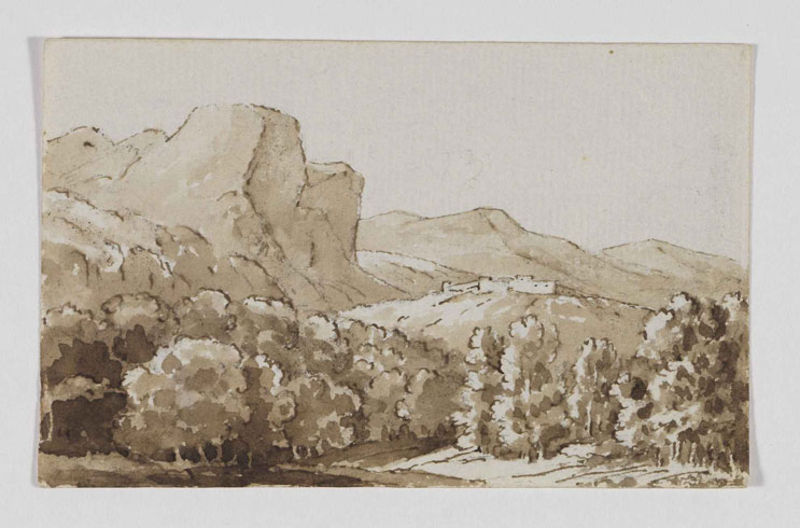
Titel: Konvolut mit 29 Zeichnungen, Blatt 6
Künstler: Friedrich Weinbrenner
Standort: Karlsruhe
Institution: Staatliche Kunsthalle Karlsruhe
Schlagwörter: baum, berg, blätter, felsen, held, himmel, laub, nackt, schatten, weiß, aquarell, bäume, fluss, landschaft, ocker, stadt, braun, fenster, hell, licht, pastell, schwarz, skizze, zeichnung, gebäude, haus, schloss, weg, wiese, beige, malerei, rahmen, stein, feld, felder, hügel, natur, sonne, tal, wald, turm, japan, sommer, papier, italien, süden, acker, berge, fels, gebirge, gipfel, dorf, mauer, schattierung, kahl, rand, sepia, querformat, hoch, menschenleer, waldrand, laviert, tusche, ruine, burg, kloster, linie, festung, lichtung, schwarz-weiß, kuppe, scharz, leinwand, villa, hel, mauern, landhaus, siena, laubbäume, stadtmauer, goethe, tirol, europa, federzeichnung, bauwerk, tuschezeichnung, kastell, burganlage, kloser, bege, guache, acquarell, tivoli, bütten, öandschaft, geirge, niederung, 18. jhd, #aquarell, laubbäuime, braunweiss